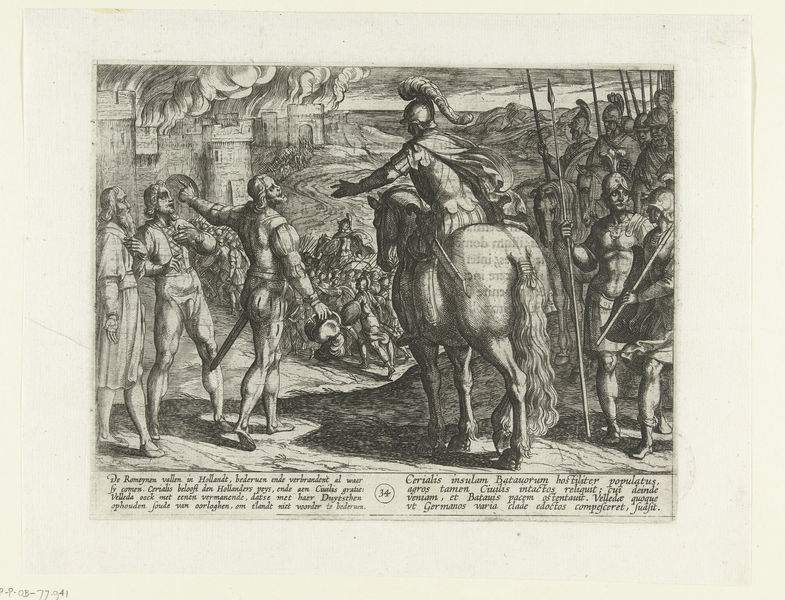
Titel: Romeinen brandschatten het land maar beloven vrede
Künstler: Antonio Tempesta
Standort: Amsterdam
Institution: Rijksmuseum
Schlagwörter: pferd, schweif, schrift, brand, burg, tumult, helm, rüstung, cheval, incendie, dessin, chateau, zeigegestus, flamme, feu, guerre, lance, siège